Group 1:
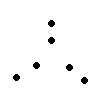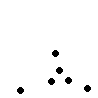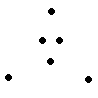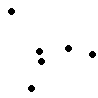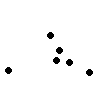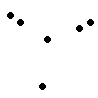
Group 2:
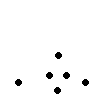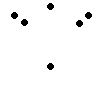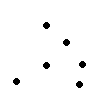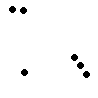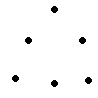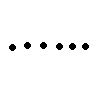
Rule separating the two groups: Dots can be connected to create one triangle within another vs. not so.
Concepts: convex_hull, triangle
Comments: Or equivalently, "3 dots within boundary of convex hull vs. not so".  - _ Leo Crabbe _, Aug 01 2020
Author: Cameron Fetter